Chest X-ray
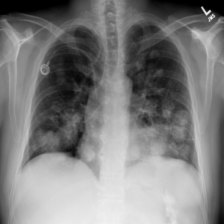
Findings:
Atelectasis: negative
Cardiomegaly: negative
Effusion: negative
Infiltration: negative
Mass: positive
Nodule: negative
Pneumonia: negative
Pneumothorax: negative
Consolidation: negative
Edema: negative
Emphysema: negative
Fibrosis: negative
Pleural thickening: negative
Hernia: negative